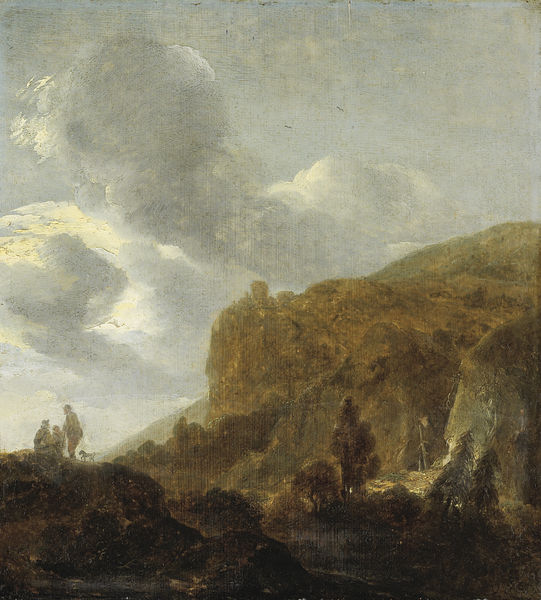
Titel: Berglandschap
Künstler: Guillaume Dubois
Standort: Amsterdam
Institution: Rijksmuseum
Schlagwörter: baum, berg, blau, felsen, himmel, schatten, weiß, wolken, bäume, landschaft, menschen, braun, licht, szene, hund, tier, wolke, hügel, familie, wald, düster, berge, gebirge, pause, rast, romantik, spaziergang, ölmalerei, pinselstrich, berge hügel, himmeel